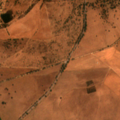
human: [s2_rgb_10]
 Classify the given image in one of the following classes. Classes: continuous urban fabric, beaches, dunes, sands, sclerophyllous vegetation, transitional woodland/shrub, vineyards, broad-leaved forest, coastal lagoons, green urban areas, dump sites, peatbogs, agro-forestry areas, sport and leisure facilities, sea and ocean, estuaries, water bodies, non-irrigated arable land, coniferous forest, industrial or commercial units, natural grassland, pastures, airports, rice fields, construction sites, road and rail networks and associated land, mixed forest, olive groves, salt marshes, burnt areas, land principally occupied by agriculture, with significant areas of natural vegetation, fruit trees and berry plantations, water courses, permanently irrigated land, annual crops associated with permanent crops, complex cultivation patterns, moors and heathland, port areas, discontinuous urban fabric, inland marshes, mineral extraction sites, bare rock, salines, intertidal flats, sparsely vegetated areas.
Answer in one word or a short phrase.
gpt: non-irrigated arable land, agro-forestry areas, transitional woodland/shrub